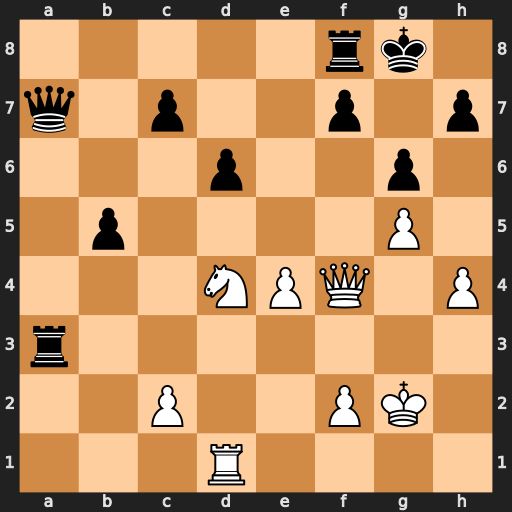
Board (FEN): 5rk1/q1p2p1p/3p2p1/1p4P1/3NPQ1P/r7/2P2PK1/3R4
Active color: w
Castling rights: -
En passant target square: -
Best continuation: Nc6 Re8 Nxa7